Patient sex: M
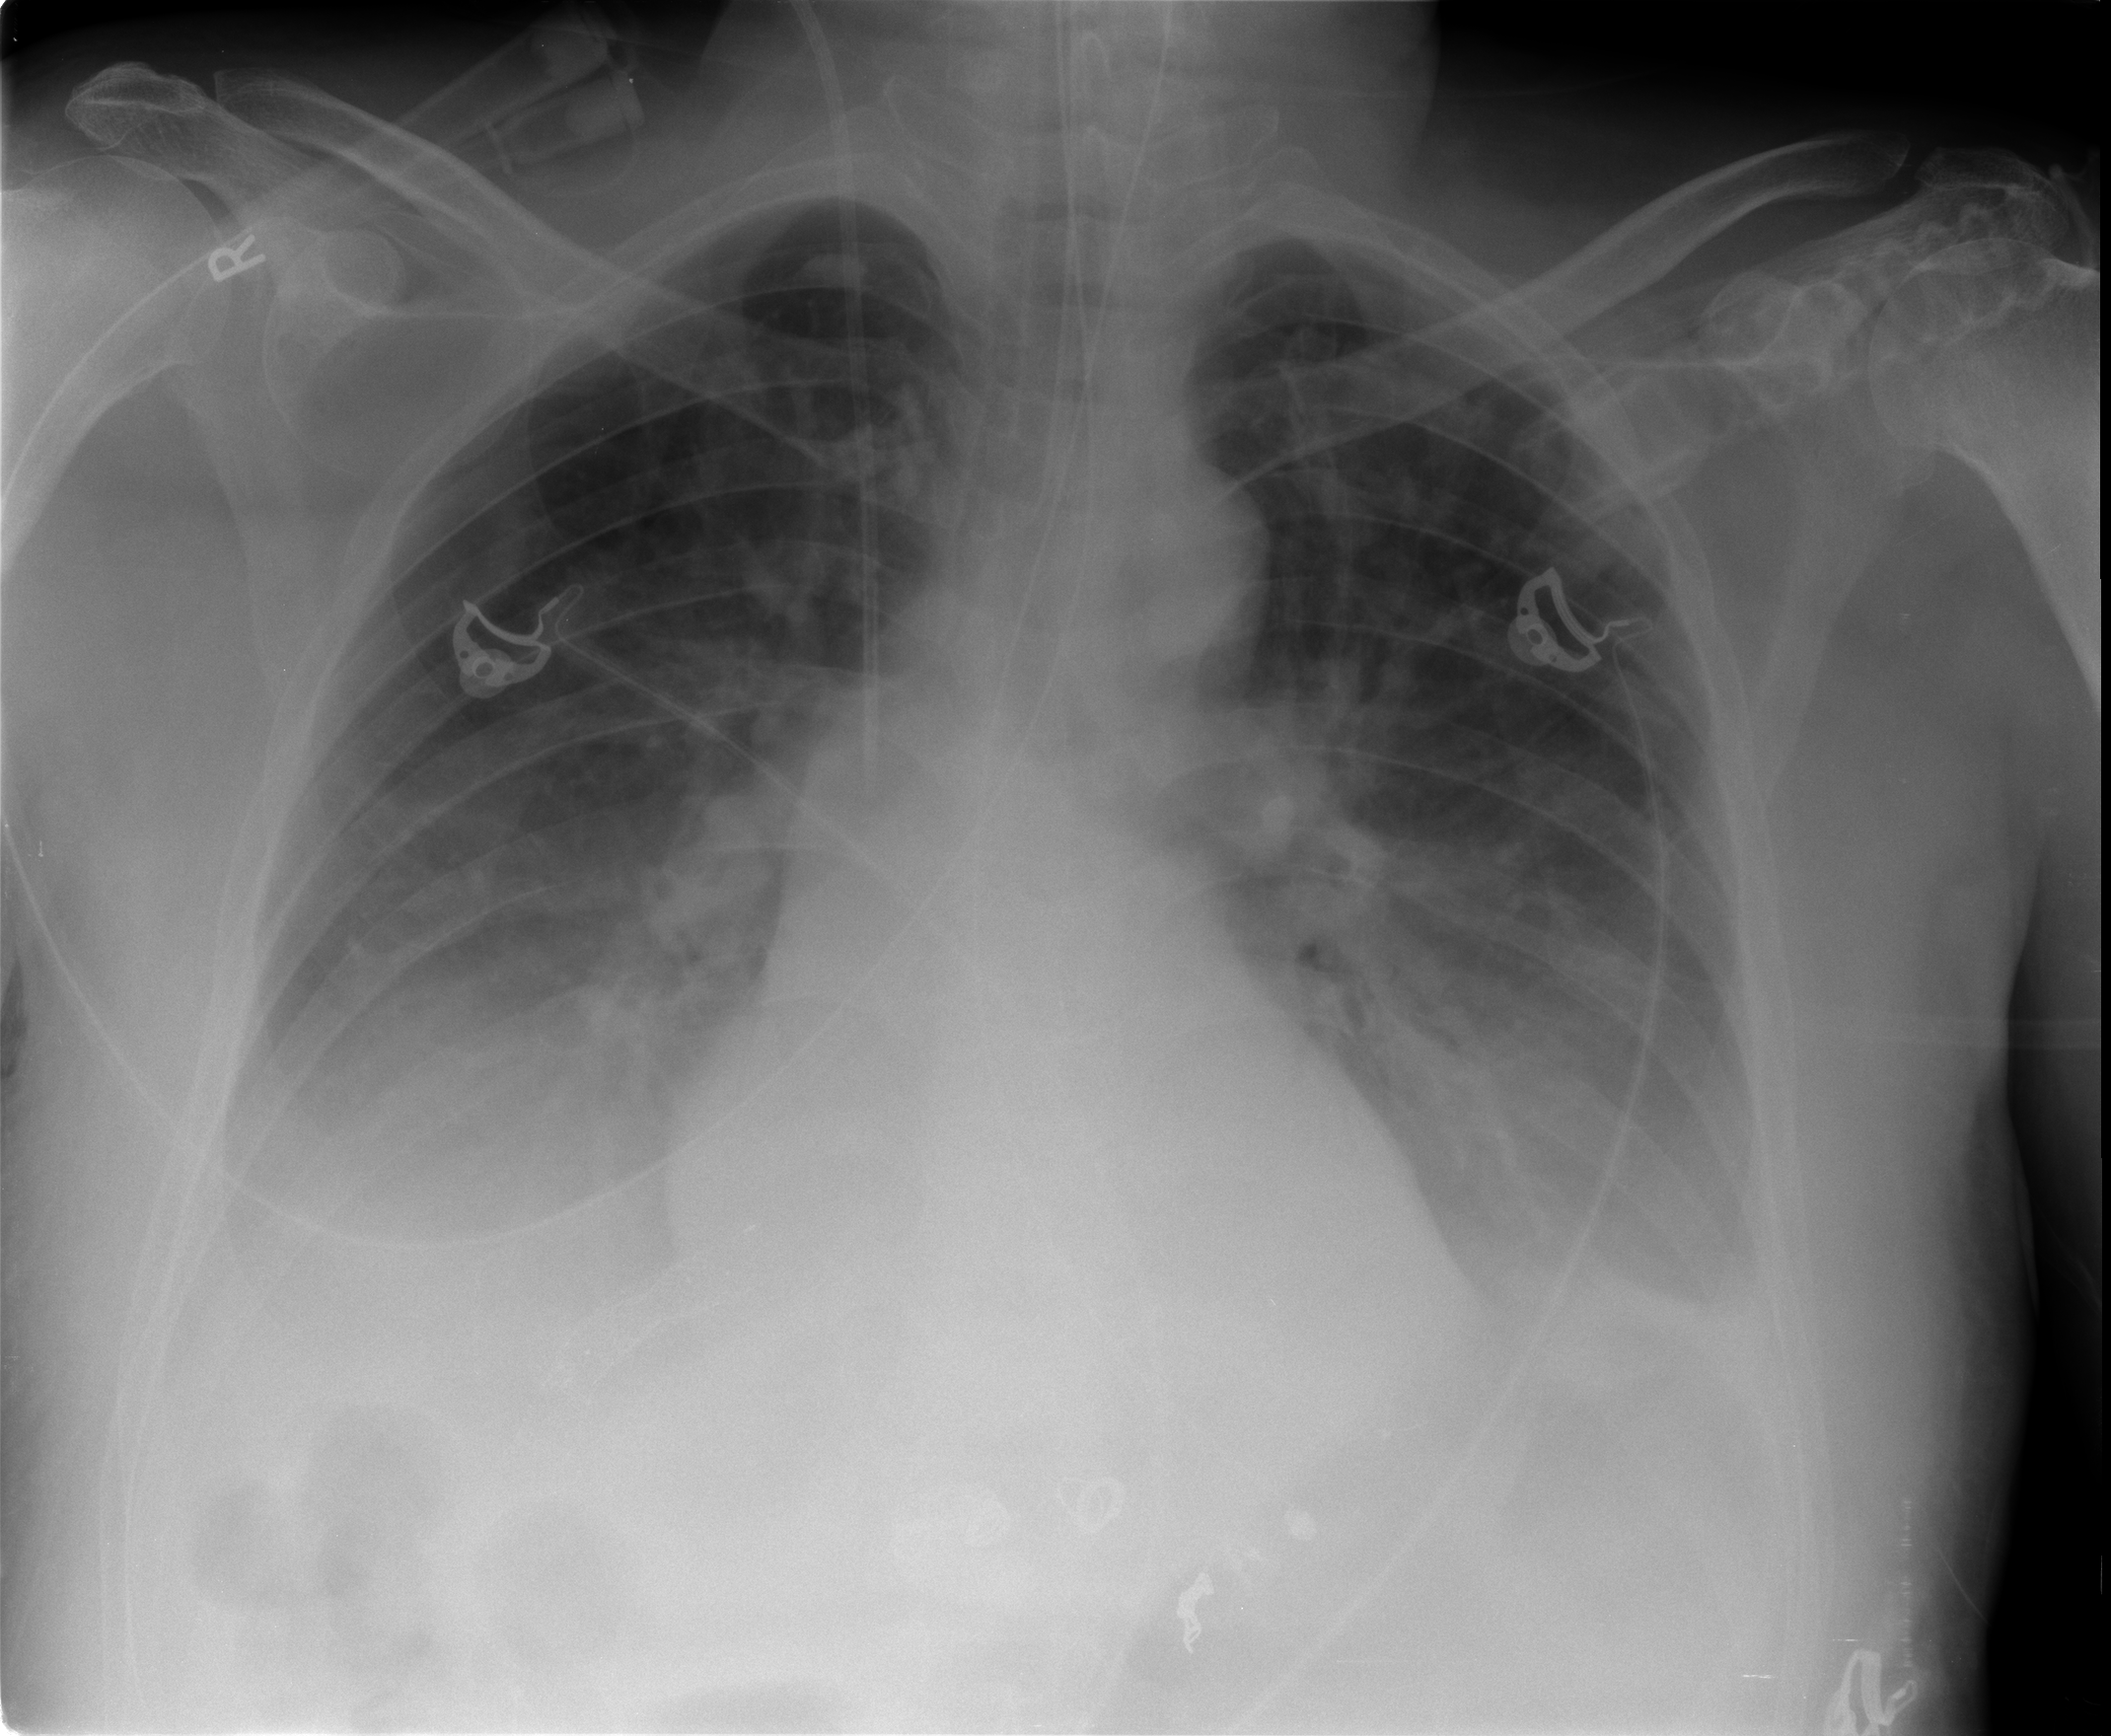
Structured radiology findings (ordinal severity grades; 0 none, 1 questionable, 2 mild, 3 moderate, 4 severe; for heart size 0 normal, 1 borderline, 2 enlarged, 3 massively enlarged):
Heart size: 2
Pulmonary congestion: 0
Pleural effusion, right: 2
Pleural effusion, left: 2
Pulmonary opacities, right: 0
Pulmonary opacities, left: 0
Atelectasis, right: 2
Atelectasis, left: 2